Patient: sex M, age 81
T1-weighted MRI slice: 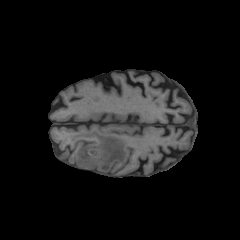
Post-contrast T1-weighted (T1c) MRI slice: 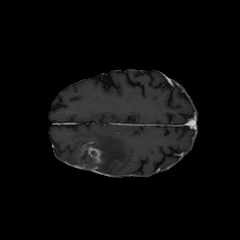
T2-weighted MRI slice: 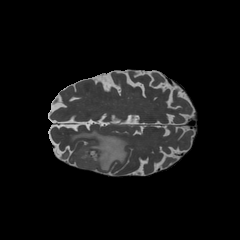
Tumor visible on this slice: yes
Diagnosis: Glioblastoma, IDH-wildtype
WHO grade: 4